Question: I'm making a script for the game and i need help about grabbing dictionary information out of json.

So far I've dealt with list and I didn't had problem grabbing that information.
'''
req['result']['trades'][key]['output']
'''
This is my try of grabbing the info after which i get error list indices must be integers, not dict.
Any help greatly appreciated.
json print, i have removed some account sensitive data.
'''
{
'fue_step': 30,
'type': 'm',
'rubies': xxx,
'might': xxx,
'race': 'xxx',
'result': {
'trades': [
{
'id': 13,
'requirement': ['VenomTrapPart', 1],
'token_cost': 1,
'output': ['VulcansBlessingRare', 1],
'name': 'VenomVulcan',
'enabled': True
},
{
'id': 14,
'requirement': ['EternalRune', 50],
'token_cost': 1,
'output': ['ColossalMite500TroopPrizeItem', 1],
'name': 'EternalColossal',
'enabled': True
},
{
'id': 86,
'requirement':['RenameProclamation', 25],
'token_cost': 1,
'output': ['TimeTrickstersBag', 1],
'name': 'RenameTrick',
'enabled': True
},
{
'id': 95,
'requirement': ['FireDragonBlaze', 1],
'token_cost': 1,
'output': ['FireTroop1000TroopPrizeItem', 10],
'name': 'BlazeFireTroop',
'enabled': True
},
{
'id': 100,
'requirement': ['StoneDragonQuake', 1],
'token_cost': 1,
'output': ['StoneTroop10kTroopPrizeItem', 1],
'name': 'StoneDQStoneTroop',
'enabled': True
},
{
'id': 113,
'requirement': ['VulcansBlessing15Elite', 3],
'token_cost': 1,
'output': ['VulcansBlessing16Elite', 1],
'name': '15 --> 16 Elite',
'enabled': True
},
{
'id': 114,
'requirement': ['LunaPowder', 25],
'token_cost': 1,
'output': ['IceTroop50kTroopPrizeItem', 1],
'name': 'Luna Powder --> Soul Reapers',
'enabled': True
},
{
'id': 115,
'requirement': ['GreaterCrystalDefense', 5],
'token_cost': 1,
'output': ['MasterCrystalDefense', 1],
'name': 'Greater Defense --> Master Defense',
'enabled': True
},
{
'id': 116,
'requirement': ['NanoCanisters', 3],
'token_cost': 1,
'output': ['TestroniusDeluxe', 1],
'name': 'Nano Canisters for Deluxes',
'enabled': True
},
{
'id': 117,
'requirement': ['VulcansBlessing16Common', 3],
'token_cost': 1,
'output': ['VulcansBlessing17Common', 1],
'name': "Common +16's for Common +17",
'enabled': True
}
],
'trades_today': 0,
'doubloons_left': 9567,
'free_trades_left': 1,
'success': True,
'auto_confirm': True,
'trade_reset_date':<PHONE>
},
'client_cachebreaker': '<PHONE>'
'''
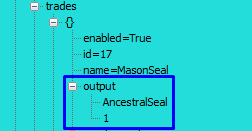
Answer: I edited your edit to include indentation in your 'JSON' so that it is more readable. As soon as the edit is approved, you'll be able to see it.
Here is an example of how to access a value deep within the object:
'''
print req['result']['trades'][4]['name']
'''
'''
StoneDQStoneTroop
'''
If you want to access dicts within a list by their values, <URL> that explains a few ways to do so. This would allow you, for example, to find a dict in 'req['result']['trades']' by its ''id'' value instead of by its index within the ''trades'' list.